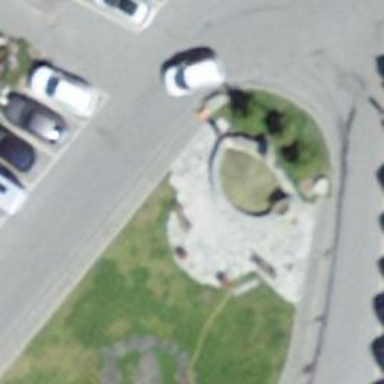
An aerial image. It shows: Beautiful fountain.